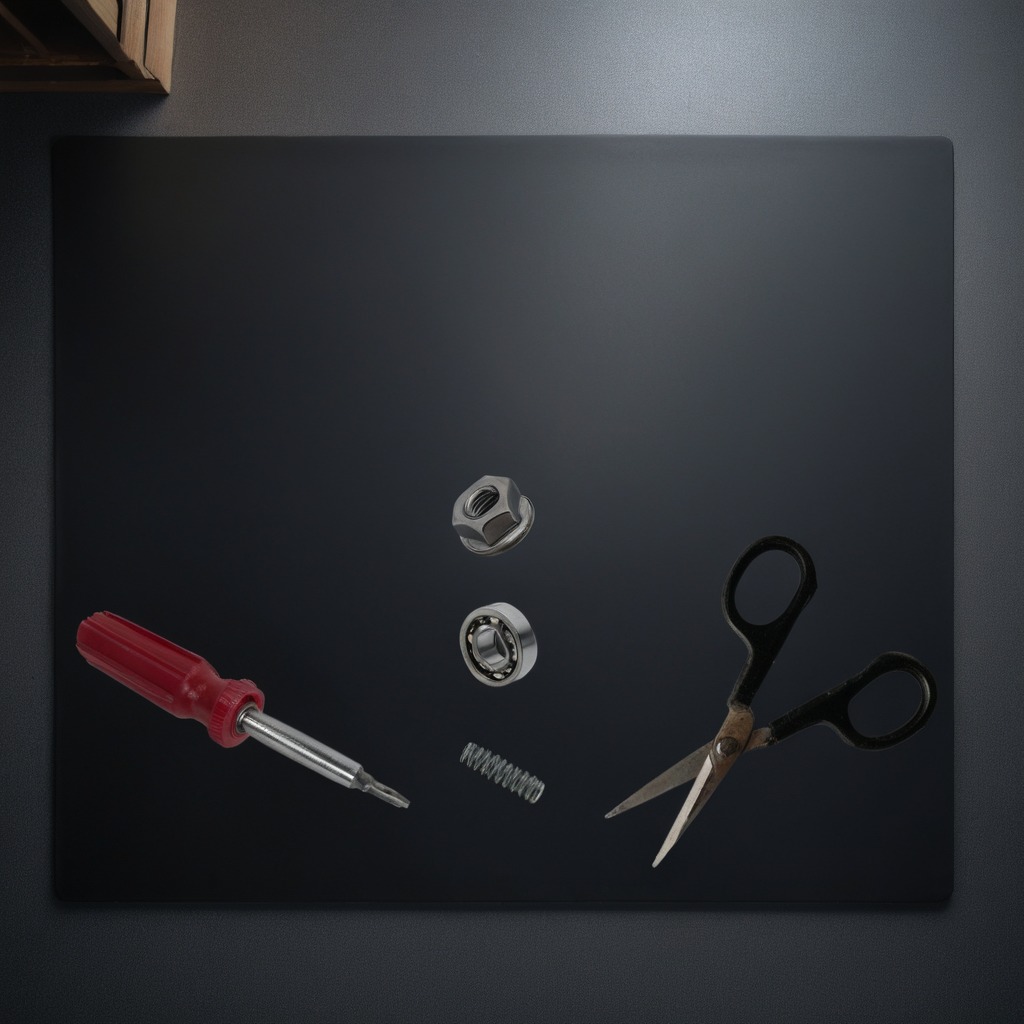
A ball bearing, a coiled metal spring, a screwdriver, a metal nut, and a pair of scissors are lying on a clean granite tabletop inside a workshop at night.